Question: I am trying to use the R implementation of dygraphs
The example provided is
'''
library(dygraphs)
dygraph(presidents, main = "Presidential Approval") %>%
dyAxis("y", valueRange = c(0, 100)) %>%
dyAnnotation("1950-7-1", text = "A", tooltip = "Korea") %>%
dyAnnotation("1965-1-1", text = "B", tooltip = "Vietnam")
'''
which results in the chart
Hovering over the 'A' produces a tooltip with 'Korea'
I am keen to have a tooltip for every point preferably dispensing entirely with the text requirement - though setting text to "" with minimal height/width values might suffice. I would also want to attach the dyAnnotations programmatically from a file with date and tooltip columns
'''
df <- data.frame(date=as.Date(c("1950-7-1","1965-1-1")),tooltip=c("Korea","Vietnam"))
'''
Is this feasible,and, if so, how?
TIA
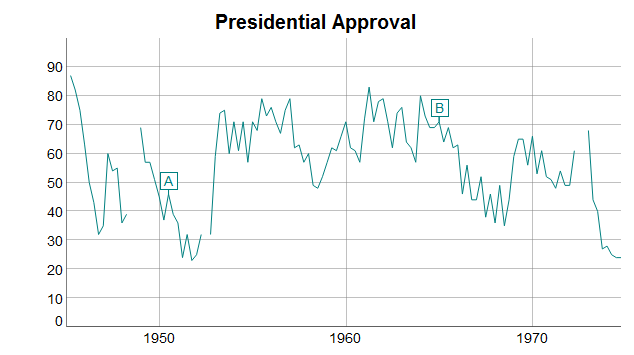
Answer: Alright, as promised, here is a start to how we might use the legend for your information. We crudely overwrite the legend. This behavior can be made much more polite if you also want a legend. In addition, you could provide an object/hash with a 'data.frame' to lookup the 'x' and return an informative description.
I added a 'debugger' so if you open your debugger in Chrome, etc. you can see what is happening.
'''
library(dygraphs)
dyG = dygraph(presidents, main = "Presidential Approval") %>%
dyAxis("y", valueRange = c(0, 100))
# explore the legend route
dyG %>%
dyCallbacks(
highlightCallback = sprintf(
'function(e, x, pts, row) {
// added to illustrate what is happening
// remove once satisfied with your code
debugger;
var customLegend = %s
// should get our htmlwidget
e.target.parentNode.parentNode
.querySelectorAll(".dygraph-legend")[0]
.innerText = customLegend[row] + row;
}'
,# supply a vector or text that you would like
jsonlite::toJSON(rep('something here',length(as.vector(presidents))))
)
)
'''
Below, I have changed to add to the legend rather than replace.
'''
# explore the legend route
# add to legend rather than replace
dyG %>%
dyCallbacks(
highlightCallback = sprintf(
'function(e, x, pts, row) {
// added to illustrate what is happening
// remove once satisfied with your code
debugger;
var customLegend = %s
// should get our htmlwidget
var legendel = e.target.parentNode.parentNode
.querySelectorAll(".dygraph-legend")[0];
// should get our htmlwidget
legendel.innerHTML = legendel.innerHTML + "<br>" + customLegend[row];
}'
,# supply a vector or text that you would like
jsonlite::toJSON(rep('something here',length(as.vector(presidents))))
)
)
'''